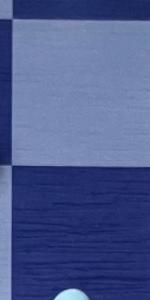
Label: Empty